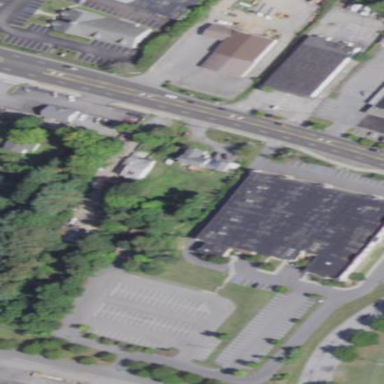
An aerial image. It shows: Commercial building.